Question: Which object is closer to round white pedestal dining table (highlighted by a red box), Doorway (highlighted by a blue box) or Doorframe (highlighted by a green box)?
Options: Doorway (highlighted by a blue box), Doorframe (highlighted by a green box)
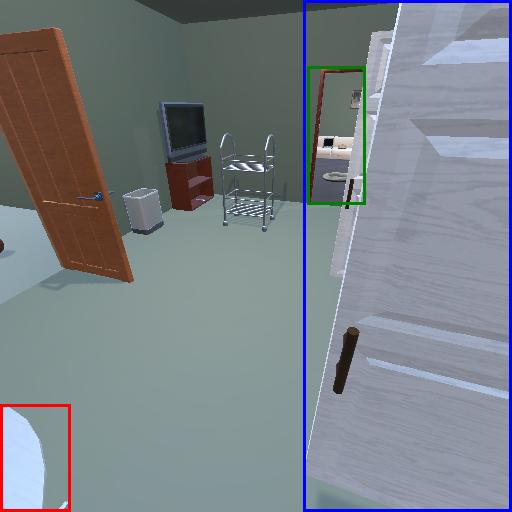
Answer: Doorway (highlighted by a blue box)